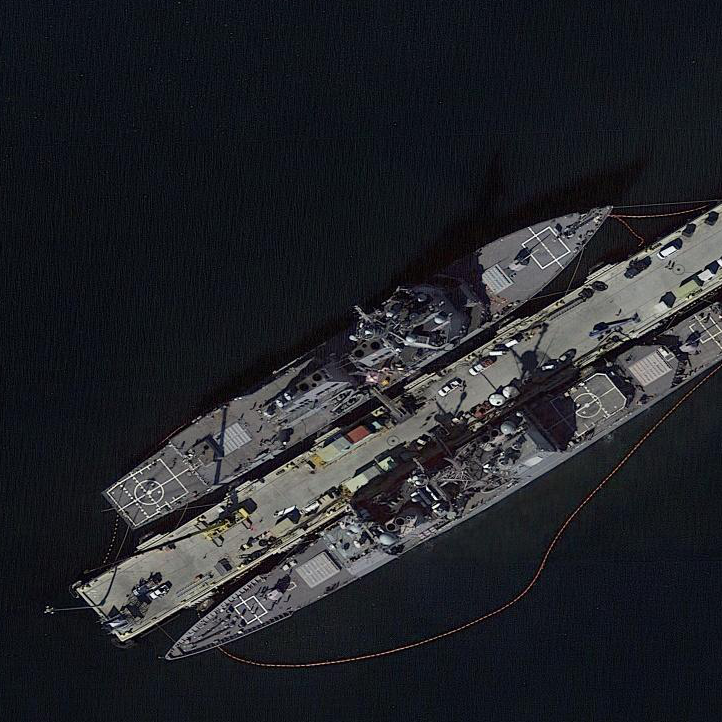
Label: destroyer